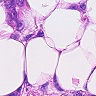
Metastatic tissue present: yes